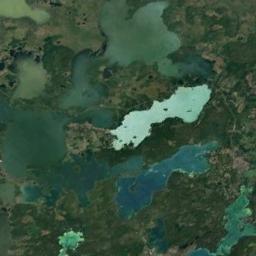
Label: lake